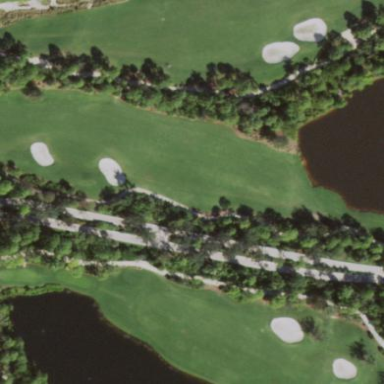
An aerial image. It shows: Golf fairway in the image.